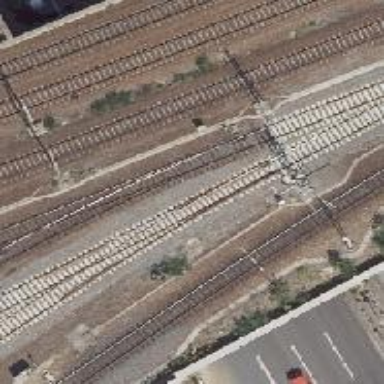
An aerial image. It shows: Railway bridge with electrified contact lines leading to service yard.